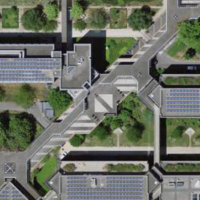
EUNIS habitat code: 54
Species observed at this site:
Juglans regia
Allium ursinum
Clematis vitalba